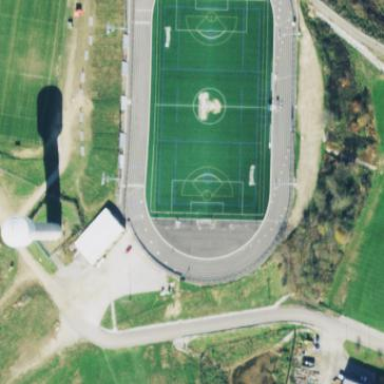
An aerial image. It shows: Multi-sport pitch on leisure land.